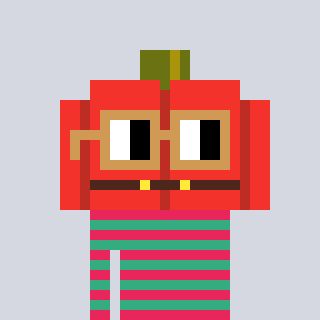
a pixel art character with square brown glasses, a pumpkin-shaped head and a teal-colored body on a cool background